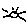
Label: sun